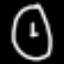
Label: clock